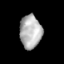
Tissue: skin
Cell type: Epithelial cells
Senescence score: 0.1828
Nuclear area (px): 707
Mean DAPI intensity: 178.047